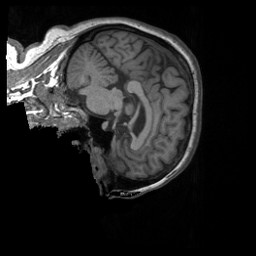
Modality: T1w
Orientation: sagittal
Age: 55
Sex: female
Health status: ill
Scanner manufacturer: siemens
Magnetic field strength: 3 T
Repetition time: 1.9 s
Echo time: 0.00247 s